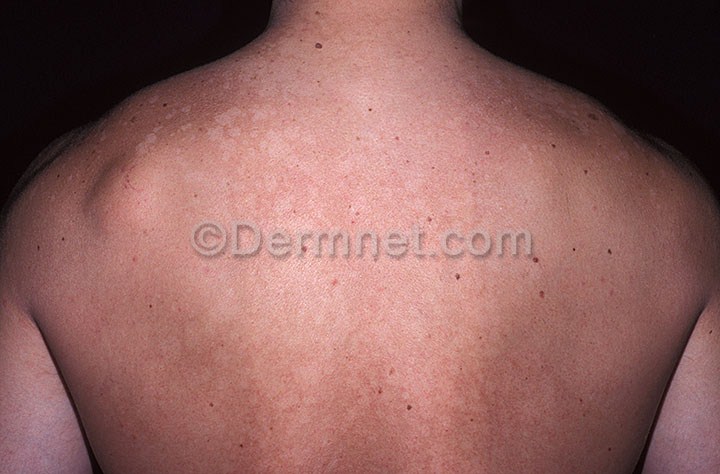
Disease: Tinea Ringworm Candidiasis and other Fungal Infections